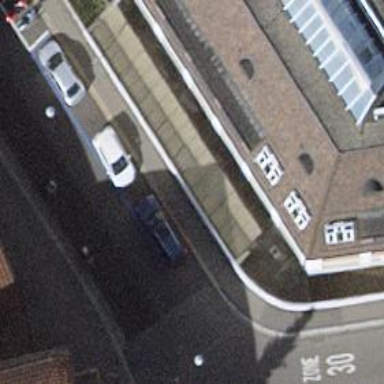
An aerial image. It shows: Parking lane for vehicles.